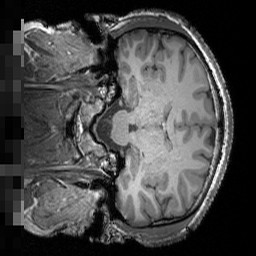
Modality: T1w
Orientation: coronal
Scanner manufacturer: siemens
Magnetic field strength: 3 T
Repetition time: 1.5 s
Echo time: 0.00291 s